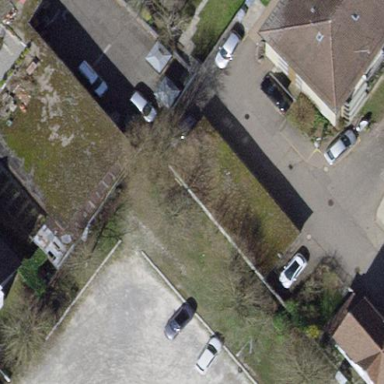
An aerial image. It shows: Group of garages.